Question: I am trying to generate a 4 column directory, grouped by the 4 disciplines in my department. One XML file contains the entire group. Each element has a department tag. The construction of the directory would be the following:
Group each entry by discipline.
For each group, cycle through each entry. If the Rank equals Supervisor, fill out the supervisor DIV, otherwise keep generating a div for each person in the group.
Once all entries in the group are exhausted, construct the next column for the next group...
Keep going until all groups are exhausted.
I'm new to XSLT and really need help. I can create a key for each group, and cycle through the entries in the group, but I'm not sure how to cycle through the different groups.
My mark up is below.
'''
<?xml version="1.0" encoding="ISO-8859-1"?>
<xsl:stylesheet version="1.0" xmlns:xsl="http://www.w3.org/1999/XSL/Transform">
<xsl:key name="group" match="employee" use="dept" />
<xsl:template match="/">
<div id="directory">
<div class="man">
<h1>Manager</h1>
<h2>John Doe</h2>
</div>
<div class="group">
<xsl:for-each select="key('group', 'Mechanical')">
<xsl:sort select="name" order="ascending"/>
(I need a conditional here to check if rank = supervisor)
<div class="super">
<h1>Supervisor</h1>
<h2><xsl:value-of select="name"/></h2>
</div>
<div>
<p class="name"><xsl:value-of select="name"/></p>
<p class="ID"><xsl:value-of select="id"/></p>
</div>
</xsl:for-each>
</div>
'''
XML Directory
'''
<?xml version="1.0" encoding="ISO-8859-1" ?>
<directory>
<employee>
<dept></dept>
<rank>Manager</rank>
<name>John Doe</name>
<id>1234</id>
</employee>
<employee>
<dept>Mechanical</dept>
<rank>Supervisor</rank>
<name>Jane Doe</name>
<id>4321</id>
</employee>
<employee>
<dept>Mechanical</dept>
<rank>General</rank>
<name>Joe Doe</name>
<id>2314</id>
</employee>
<employee>
<dept>Mechanical</dept>
<rank>General</rank>
<name>Joe Doe</name>
<id>2314</id>
</employee>
<employee>
<dept>Civil</dept>
<rank>Supervisor</rank>
<name>Jane Doe</name>
<id>4321</id>
</employee>
<employee>
<dept>Civil</dept>
<rank>General</rank>
<name>Joe Doe</name>
<id>2314</id>
</employee>
<employee>
<dept>Civil</dept>
<rank>General</rank>
<name>Joe Doe</name>
<id>2314</id>
</employee>
<employee>
<dept>Electrical</dept>
<rank>Supervisor</rank>
<name>Jane Doe</name>
<id>4321</id>
</employee>
<employee>
<dept>Electrical</dept>
<rank>General</rank>
<name>Joe Doe</name>
<id>2314</id>
</employee>
<employee>
<dept>Electrical</dept>
<rank>General</rank>
<name>Joe Doe</name>
<id>2314</id>
</employee>
</directory>
'''
Output would look something like:

HTML should look something like:
'''
<div id="directory">
<div class="man">
<h1>Manager</h1>
<h2>John Doe</h2>
</div>
<div class="group">
<div class="super">
<h1>Mechanical Supervisor</h1>
<h2>Supervisor Name</h2>
</div>
<div>
<p class="name">Mech employee name</p>
<p class="ID">Mech employee ID</p>
</div><!--end group A-->
<div class="group">
<div class="super">
<h1>CivilSupervisor</h1>
<h2>Supervisor Name</h2>
</div>
<div>
<p class="name">Civil employee name</p>
<p class="ID">Civil employee ID</p>
</div><!--end group B-->
<div class="group">
<div class="super">
<h1>Electrical Supervisor</h1>
<h2>Supervisor Name</h2>
</div>
<div>
<p class="name">Electrical employee name</p>
<p class="ID">Electrical employee ID</p>
</div><!--end group C-->
</div>
'''
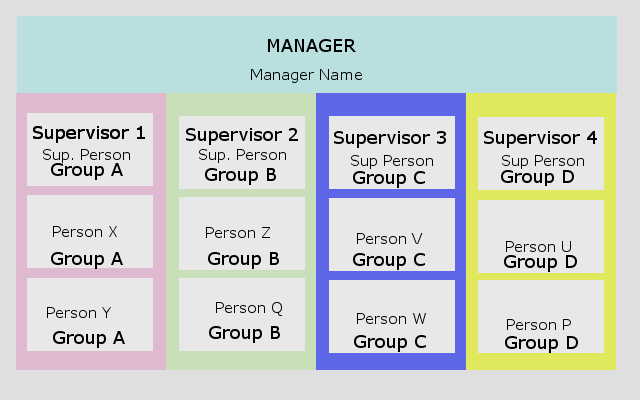
Answer: :
'''
<xsl:stylesheet version="1.0"
xmlns:xsl="http://www.w3.org/1999/XSL/Transform">
<xsl:output omit-xml-declaration="yes" indent="yes"/>
<xsl:strip-space elements="*"/>
<xsl:key name="kEmpByDeptRank" match="employee"
use="concat(dept,'+', rank)"/>
<xsl:key name="kEmpByDept" match="employee"
use="dept"/>
<xsl:template match="directory">
<div id="directory">
<xsl:apply-templates select=
"key('kEmpByDeptRank', '+Manager')"/>
<xsl:apply-templates select=
"employee[not(rank='Manager')]"/>
</div>
</xsl:template>
<xsl:template match=
"employee[generate-id()
=
generate-id(key('kEmpByDept', dept)[1])
]
">
<div class="group">
<xsl:apply-templates mode="inGroup" select=
"key('kEmpByDeptRank', concat(dept,'+Supervisor'))"/>
<xsl:apply-templates mode="inGroup" select=
"key('kEmpByDept', dept)[not(rank='Supervisor')]"/>
</div>
</xsl:template>
<xsl:template match="employee[rank='Manager']">
<div class="man">
<h1>Manager</h1>
<h2><xsl:value-of select="name"/></h2>
</div>
</xsl:template>
<xsl:template match="employee[rank='Supervisor']"
mode="inGroup">
<div class="super">
<h1>
<xsl:value-of select="concat(dept, ' Supervisor')"/>
</h1>
<h2><xsl:value-of select="name"/></h2>
</div>
</xsl:template>
<xsl:template match="employee" mode="inGroup">
<div>
<p class="name">
<xsl:value-of select="concat(dept, ' ', name)"/>
</p>
<p class="ID">
<xsl:value-of select="concat(dept, ' ', id)"/>
</p>
</div>
</xsl:template>
<xsl:template match="employee"/>
</xsl:stylesheet>
'''
(similar to the provided one, but changed the names and Ids to be distinct):
'''
<directory>
<employee>
<dept></dept>
<rank>Manager</rank>
<name>John Doe</name>
<id>1234</id>
</employee>
<employee>
<dept>Mechanical</dept>
<rank>Supervisor</rank>
<name>Jane Doe</name>
<id>4321</id>
</employee>
<employee>
<dept>Mechanical</dept>
<rank>General</rank>
<name>Joe Doe</name>
<id>2314</id>
</employee>
<employee>
<dept>Mechanical</dept>
<rank>General</rank>
<name>Jim Smith</name>
<id>2315</id>
</employee>
<employee>
<dept>Civil</dept>
<rank>Supervisor</rank>
<name>Ann Smith</name>
<id>4322</id>
</employee>
<employee>
<dept>Civil</dept>
<rank>General</rank>
<name>Peter Pan</name>
<id>2316</id>
</employee>
<employee>
<dept>Civil</dept>
<rank>General</rank>
<name>Mike Sims</name>
<id>2317</id>
</employee>
<employee>
<dept>Electrical</dept>
<rank>Supervisor</rank>
<name>Amy Dull</name>
<id>4323</id>
</employee>
<employee>
<dept>Electrical</dept>
<rank>General</rank>
<name>Dan Brown</name>
<id>2318</id>
</employee>
<employee>
<dept>Electrical</dept>
<rank>General</rank>
<name>John Kerry</name>
<id>2319</id>
</employee>
</directory>
'''
:
'''
<div id="directory">
<div class="man">
<h1>Manager</h1>
<h2>John Doe</h2>
</div>
<div class="group">
<div class="super">
<h1>Mechanical Supervisor</h1>
<h2>Jane Doe</h2>
</div>
<div>
<p class="name">Mechanical Joe Doe</p>
<p class="ID">Mechanical 2314</p>
</div>
<div>
<p class="name">Mechanical Jim Smith</p>
<p class="ID">Mechanical 2315</p>
</div>
</div>
<div class="group">
<div class="super">
<h1>Civil Supervisor</h1>
<h2>Ann Smith</h2>
</div>
<div>
<p class="name">Civil Peter Pan</p>
<p class="ID">Civil 2316</p>
</div>
<div>
<p class="name">Civil Mike Sims</p>
<p class="ID">Civil 2317</p>
</div>
</div>
<div class="group">
<div class="super">
<h1>Electrical Supervisor</h1>
<h2>Amy Dull</h2>
</div>
<div>
<p class="name">Electrical Dan Brown</p>
<p class="ID">Electrical 2318</p>
</div>
<div>
<p class="name">Electrical John Kerry</p>
<p class="ID">Electrical 2319</p>
</div>
</div>
</div>
'''
:
# Manager
## John Doe
# Mechanical Supervisor
## Jane Doe
Mechanical Joe Doe
Mechanical 2314
Mechanical Jim Smith
Mechanical 2315
# Civil Supervisor
## Ann Smith
Civil Peter Pan
Civil 2316
Civil Mike Sims
Civil 2317
# Electrical Supervisor
## Amy Dull
Electrical Dan Brown
Electrical 2318
Electrical John Kerry
Electrical 2319
: <URL>'.